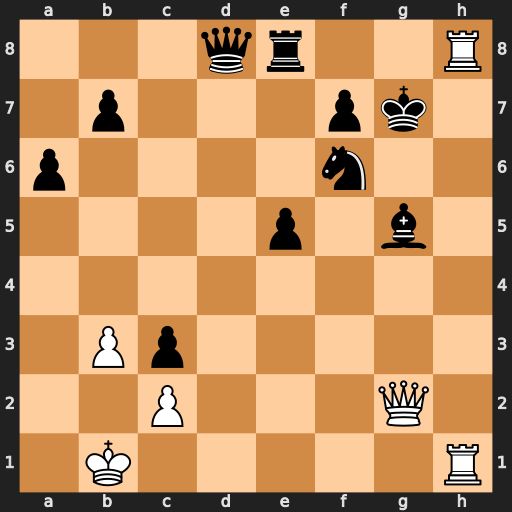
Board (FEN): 3qr2R/1p3pk1/p4n2/4p1b1/8/1Pp5/2P3Q1/1K5R
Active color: w
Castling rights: -
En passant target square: -
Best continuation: Qxg5#